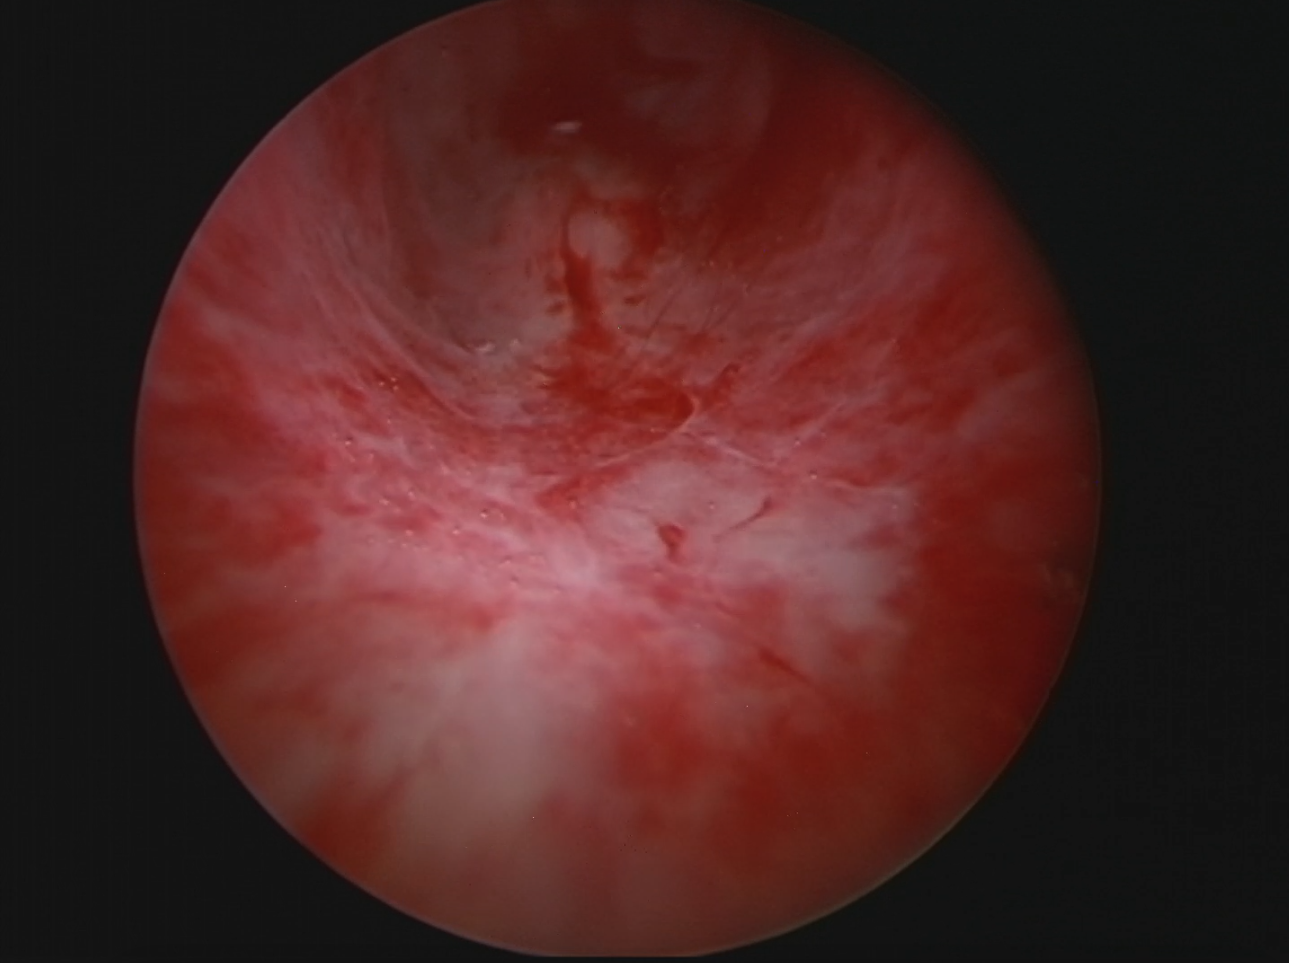
Modality: WLC
Class: Anatomical landmarks
Subclass: ProstaticUrethra
Lesion: L0
Bladder cancer association: No